Interaction volume radius: 5 \u00c5
Interaction volume height: 40 \u00c5
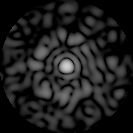
Disorder parameter: 0.8418